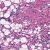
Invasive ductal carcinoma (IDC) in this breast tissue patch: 1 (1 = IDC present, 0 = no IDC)